Question: What I try to implement in my App is to put a View, probably another tableView below the main tableview to enter some filter settings.
In the optimal case the main tableview should slide half way down and be greyed out like in the example from Appshopper that I put. How could I implement such a behaviour?
I'm using IOS5/6 and the storyboard

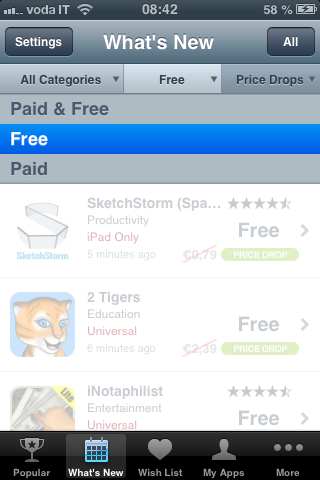
Answer: At the end I figured out how to do it.
Just put both views into your Controller, and on Event triggered execute something like the following code
'''
[UIView beginAnimations:nil context:NULL];
[UIView setAnimationDuration:0.5];
[UIView setAnimationCurve: UIViewAnimationCurveEaseOut];
CGRect newFrame = self.newsTableView.frame;
newFrame.origin.y = newFrame.origin.y + self.subview.frame.size.height;
[self.subView1 setFrame:newFrame];
[UIView commitAnimations];
'''
Of course what's still missing is the check if the frame hasn't already been moved down and so on, but the m